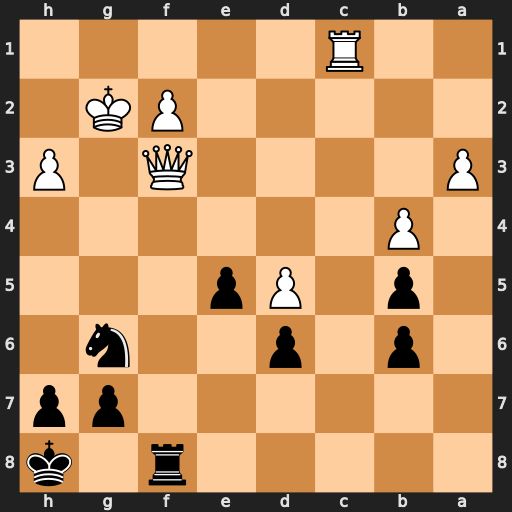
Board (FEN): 5r1k/6pp/1p1p2n1/1p1Pp3/1P6/P4Q1P/5PK1/2R5
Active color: b
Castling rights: -
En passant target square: -
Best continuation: Nh4+ Kf1 Nxf3